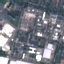
Land use / land cover class: Industrial